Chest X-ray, PA view. Patient: 65 years old, sex F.
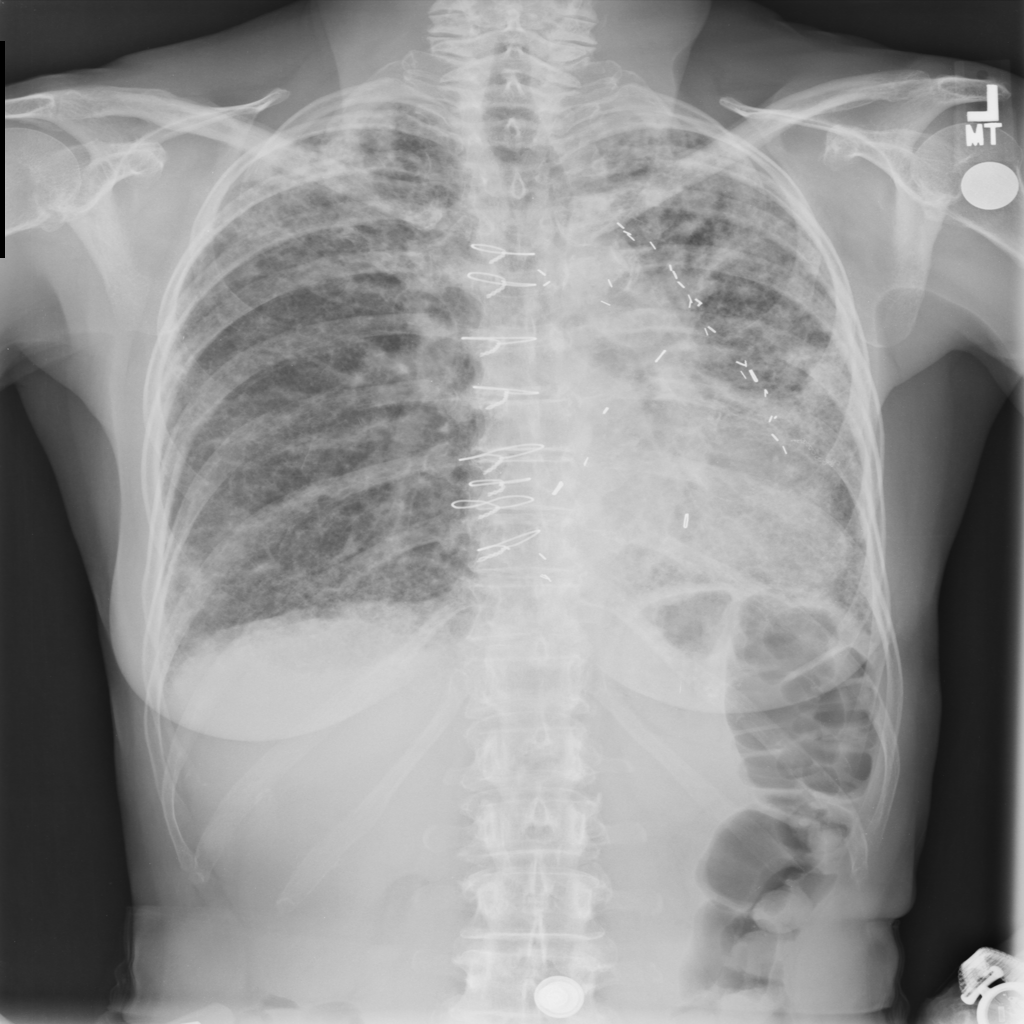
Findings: Infiltration, Nodule